Interaction volume radius: 10 \u00c5
Interaction volume height: 20 \u00c5
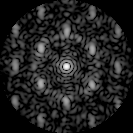
Disorder parameter: 0.5891